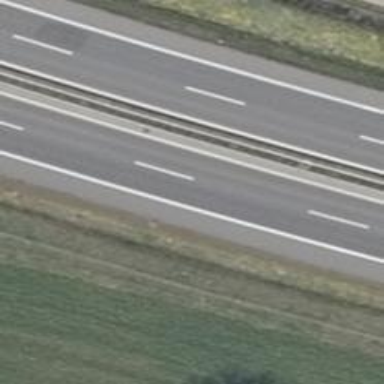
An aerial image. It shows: Asphalt trunk motorway.